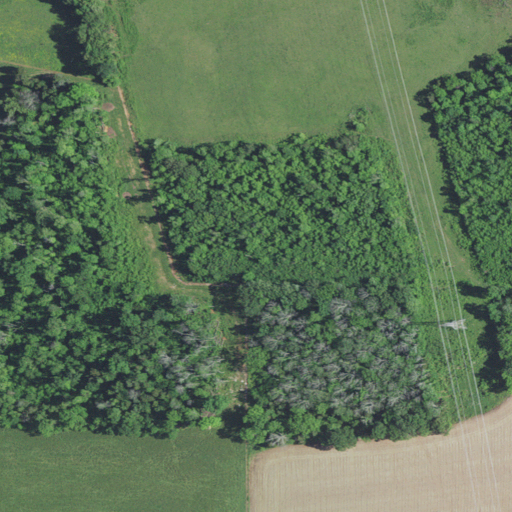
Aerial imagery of mountain in Kentucky named Cannon Knob containing pasture, mixed forest, deciduous forest, and shrub